Current action and preconditions to check: path_clear

Your task: For each precondition in the list above, predict whether it will hold at this action.

Consider the current scene as observed from the mobile robot's camera, and analyze the predicted future states of all dynamic agents (e.g., people, animals, vehicles, or any moving entities) within the NEXT SECOND.

IMPORTANT: Only answer "very likely" if you are absolutely certain—based on strong, clear evidence—that a dynamic agent will violate the precondition in the predicted future state. Do NOT answer "very likely" for unlikely, ambiguous, or low-probability risks.

Ask yourself for each precondition: Is there a high probability, with clear and convincing evidence, that the predicted future states of any dynamic agent will interfere with the predicted future state of the currently executing action within the NEXT SECOND, causing that precondition to fail?

Assess the risk level based on these predictions. Use "likely" or "very likely" if motions create a clear risk of interference.

Use "neutral" or "improbable" if agents are nearby but their predicted paths are clearly diverging or non-conflicting.

Failure Risk Categories: "very improbable", "improbable", "neutral", "likely", "very likely"

Answer Format: Output ONLY the probability_of_failure value from these categories: "very improbable", "improbable", "neutral", "likely", "very likely"

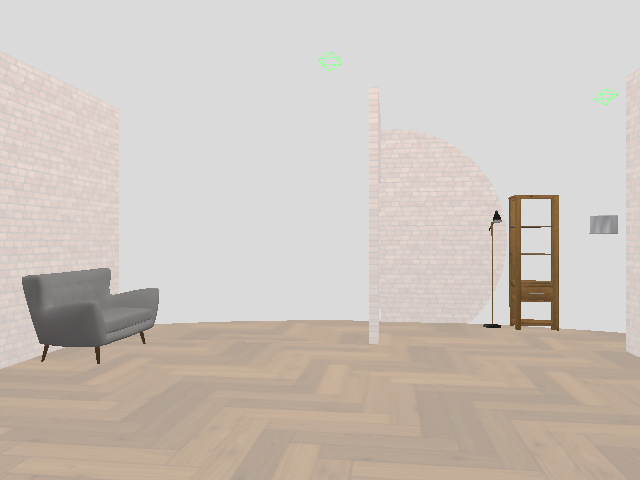

Answer: very improbable